Question:
When I present the ImagePickerController the statusBar text color is still black, how to make like this?
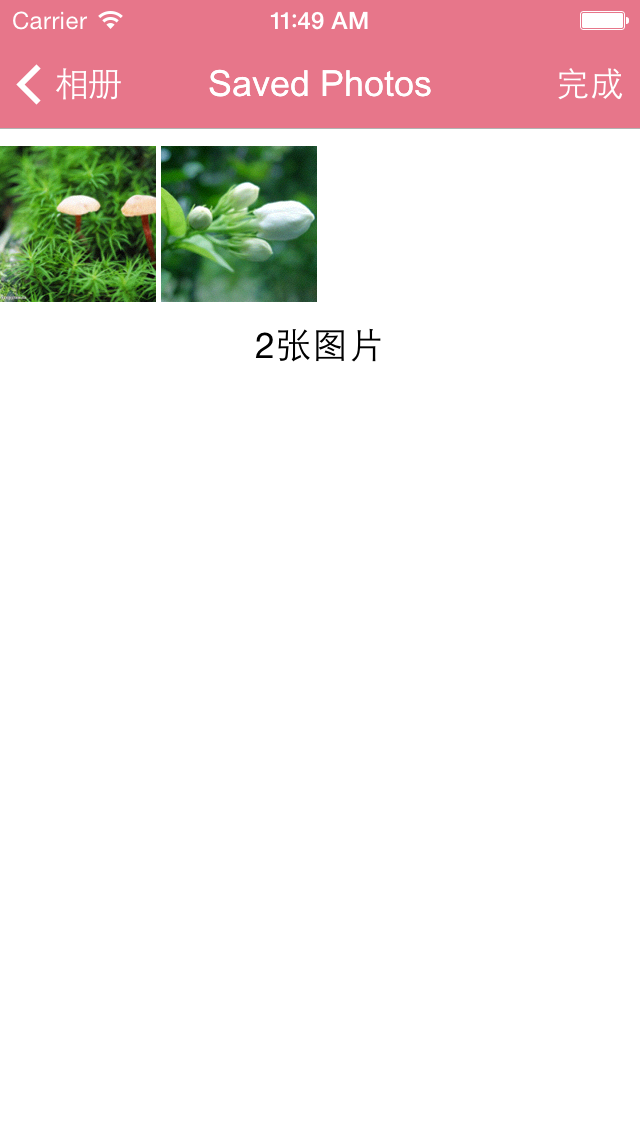
Answer: Just three steps:
1: Add 'UINavigationControllerDelegate','UIImagePickerControllerDelegate' to your
'''
@interface yourController ()<>
'''
2: 'imagePickerController.delegate = self;'
3:
'''
-(void)navigationController:(UINavigationController *)navigationController willShowViewController:(UIViewController *)viewController animated:(BOOL)animated
{
[[UIApplication sharedApplication] setStatusBarStyle:UIStatusBarStyleLightContent];
}
'''